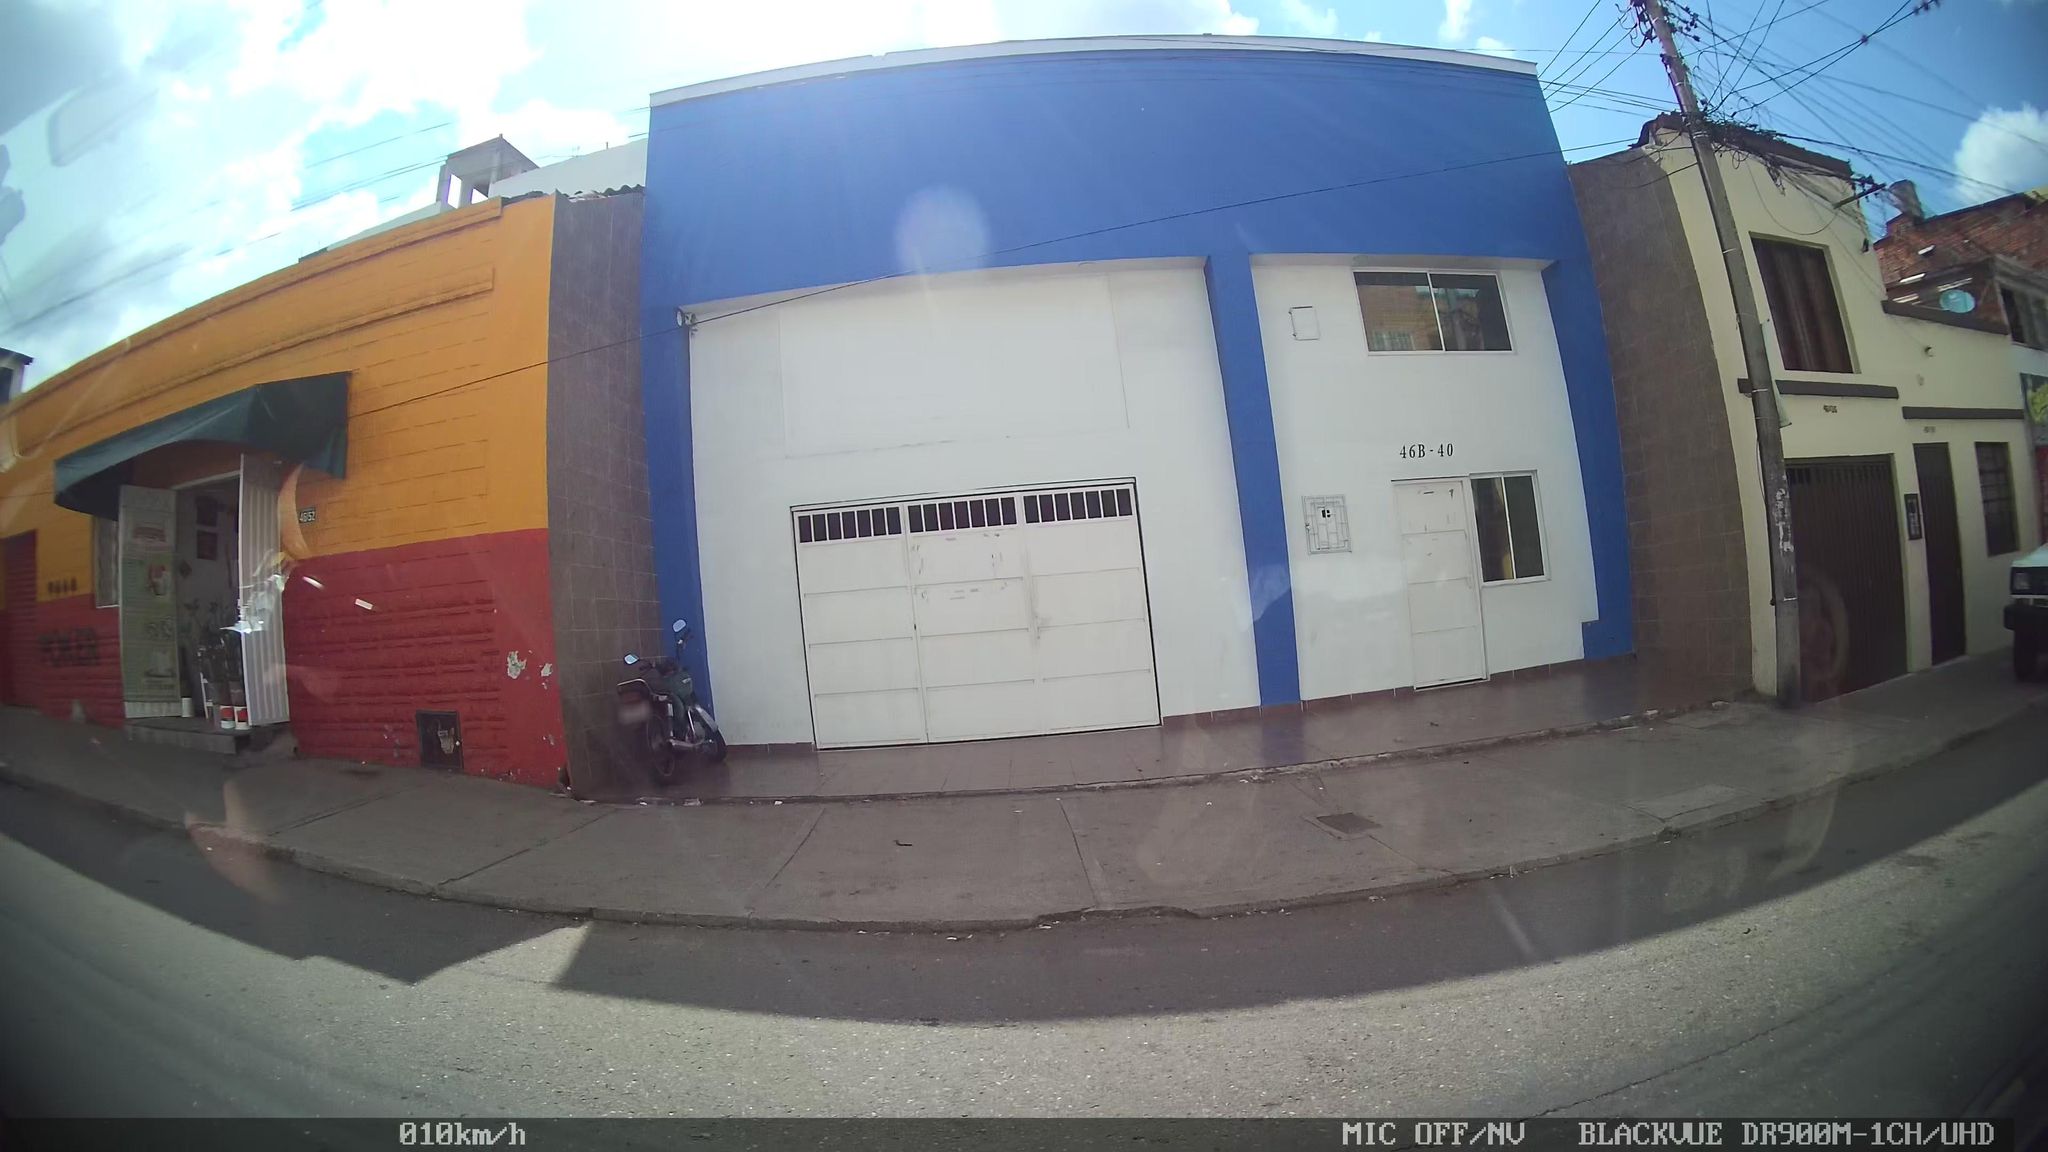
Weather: clear
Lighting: day
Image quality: good
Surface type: driving surface
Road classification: residential
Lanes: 2
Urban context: urban centre
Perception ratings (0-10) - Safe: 4.09, Lively: 3.46, Beautiful: 0.7, Boring: 3.13, Depressing: 9.02, Wealthy: 1.23